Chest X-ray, PA view. Patient: 41 years old, sex M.
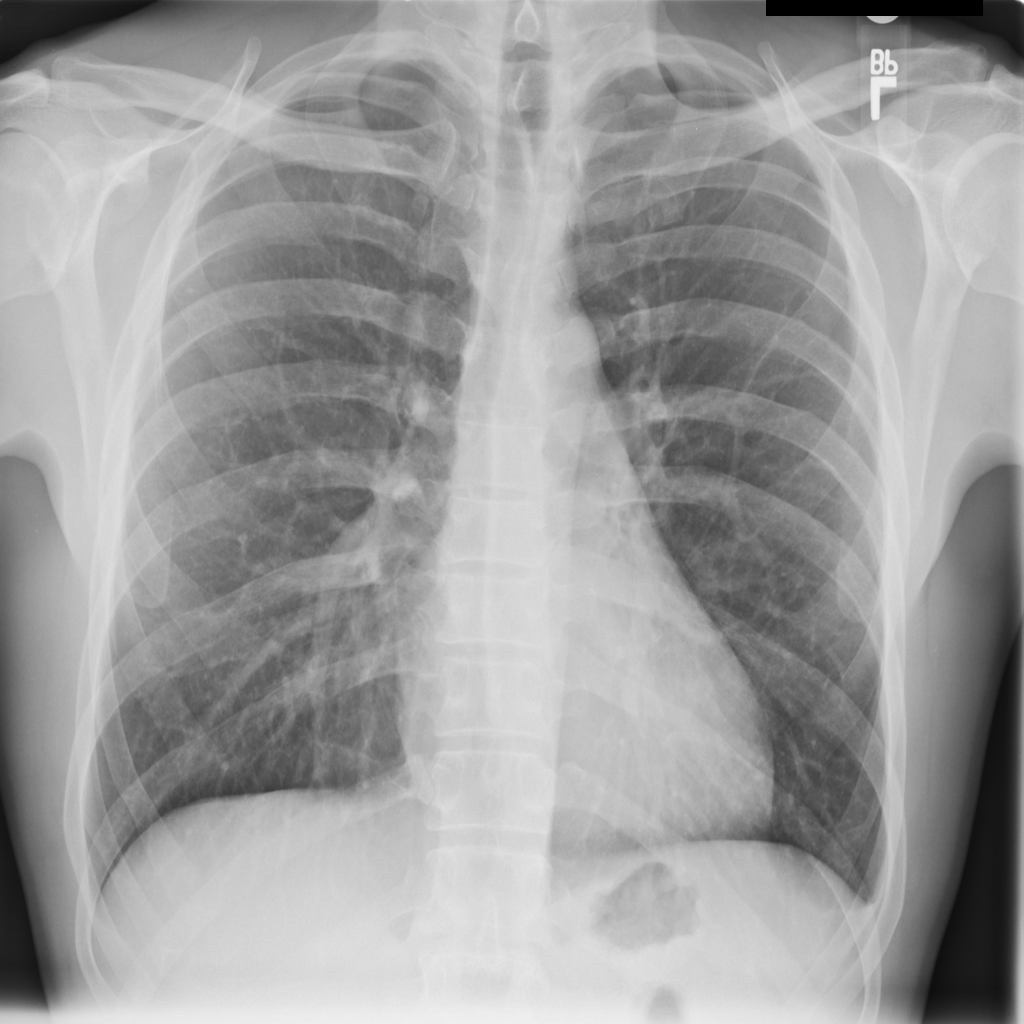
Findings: No Finding